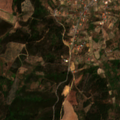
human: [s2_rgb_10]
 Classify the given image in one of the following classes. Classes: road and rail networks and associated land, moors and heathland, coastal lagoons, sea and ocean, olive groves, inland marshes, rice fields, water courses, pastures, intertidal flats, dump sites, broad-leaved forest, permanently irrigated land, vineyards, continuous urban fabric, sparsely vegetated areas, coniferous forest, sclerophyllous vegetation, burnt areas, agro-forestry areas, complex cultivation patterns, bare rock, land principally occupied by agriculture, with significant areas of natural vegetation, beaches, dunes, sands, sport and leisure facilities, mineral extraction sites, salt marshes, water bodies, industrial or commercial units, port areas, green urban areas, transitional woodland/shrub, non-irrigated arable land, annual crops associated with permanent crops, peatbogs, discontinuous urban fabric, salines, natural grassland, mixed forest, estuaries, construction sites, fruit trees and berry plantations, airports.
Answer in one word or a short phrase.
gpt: discontinuous urban fabric, complex cultivation patterns, land principally occupied by agriculture, with significant areas of natural vegetation, broad-leaved forest, transitional woodland/shrub